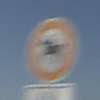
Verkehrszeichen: VerbotReiter
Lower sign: ZeitangabenOhneBeschraenkungAufWochentage2
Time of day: MorningAfternoon
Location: Outdoor (Urban)
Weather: Clear
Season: NotSpecified
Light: Natural